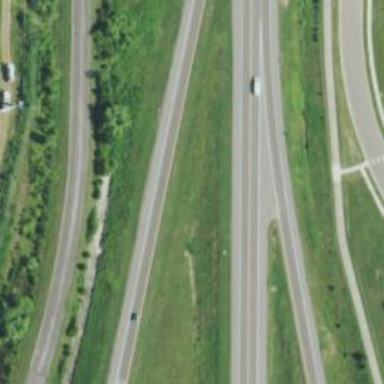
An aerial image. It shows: Trunk link highway.